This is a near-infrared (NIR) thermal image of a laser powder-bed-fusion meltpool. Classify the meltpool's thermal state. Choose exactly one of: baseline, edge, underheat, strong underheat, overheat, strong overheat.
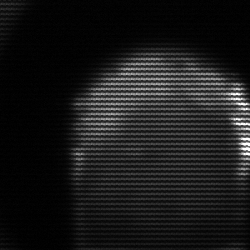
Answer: edge